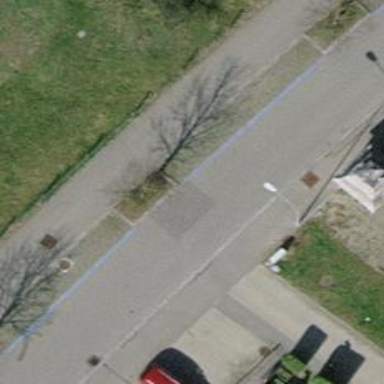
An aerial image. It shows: Residential road with asphalt surface. There is sidewalk on the left side.